Group 1:
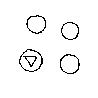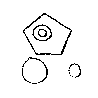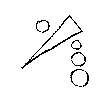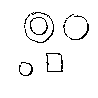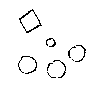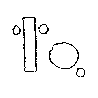
Group 2:
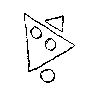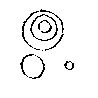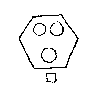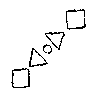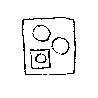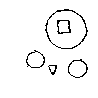
Rule separating the two groups: Four out of five objects are circles vs. never four out of five objects are circles.
Concepts: number
Author: Douglas R. Hofstadter